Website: crate-barrel
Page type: billing-address
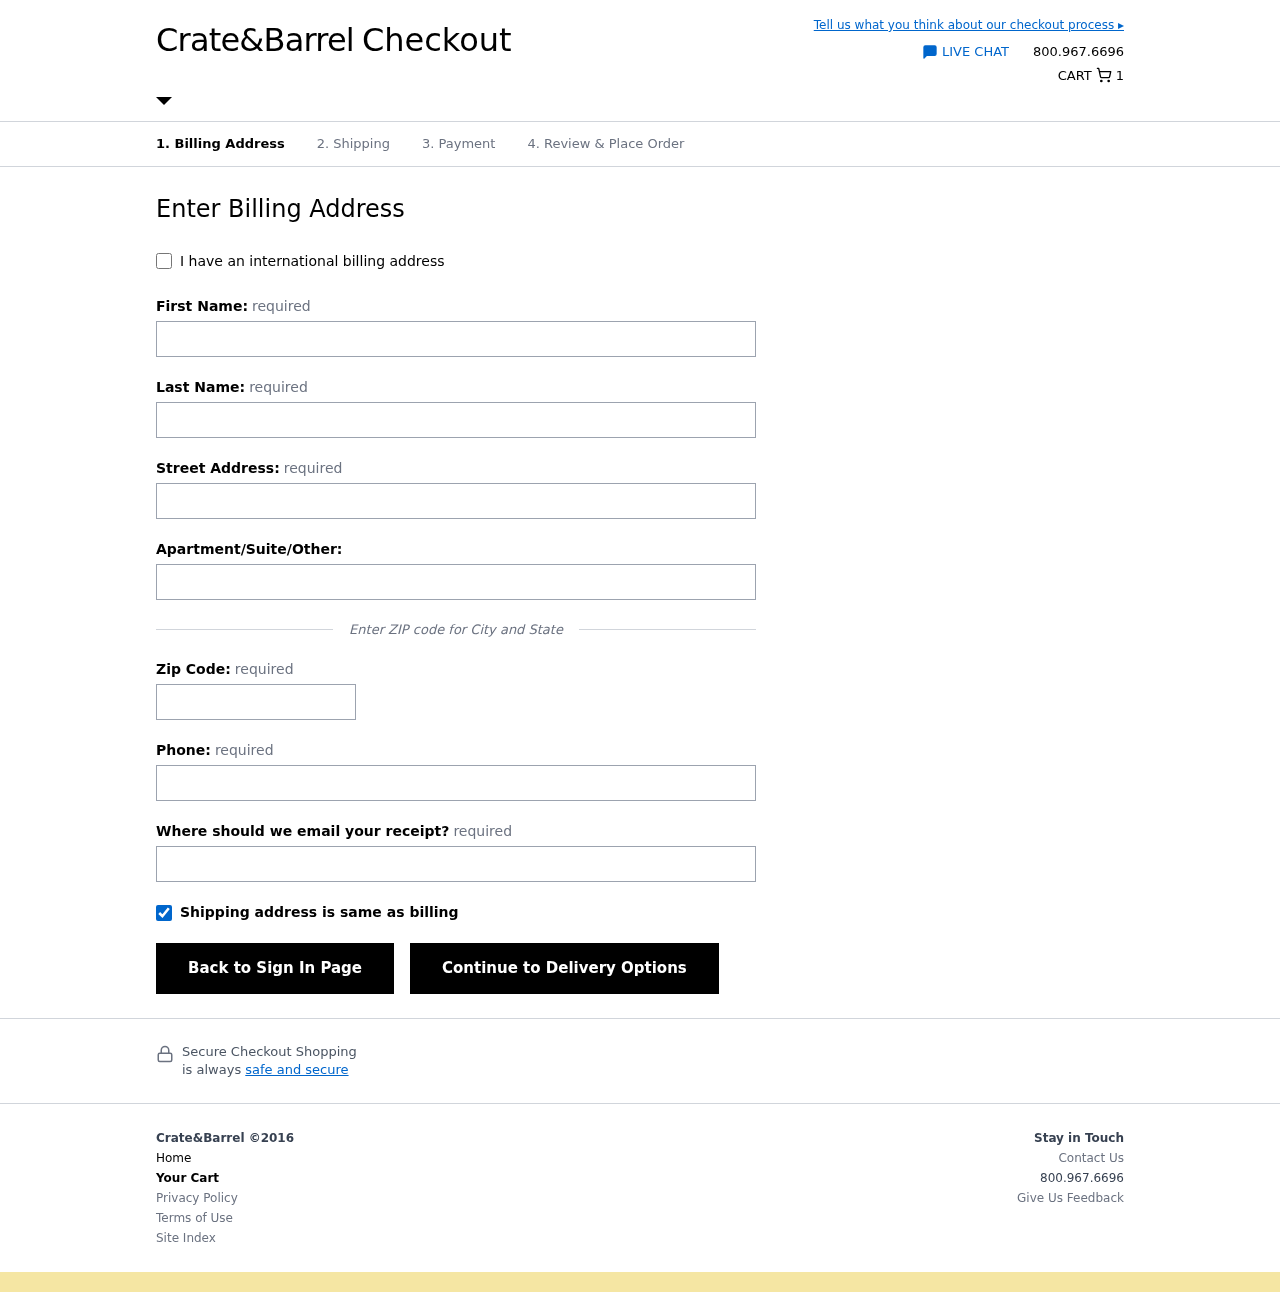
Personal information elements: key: PII_EMAIL
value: george_rocha@gmail.com
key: PII_FIRSTNAME
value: George
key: PII_LASTNAME
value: Rocha
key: PII_PHONE
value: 2873608974
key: PII_POSTCODE
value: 48381
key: PII_STREET
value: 044 Sanchez Mills Apt. 720
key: PII_STREET2
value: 90805 Jillian Crescent
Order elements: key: ORDER_NUM_ITEMS
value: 1